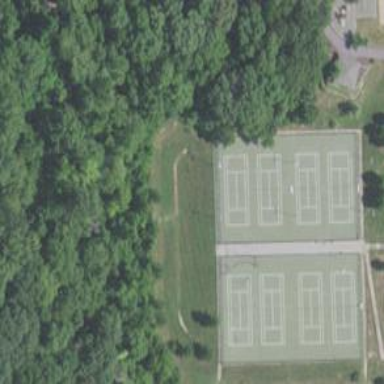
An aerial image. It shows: Asphalt tennis court.